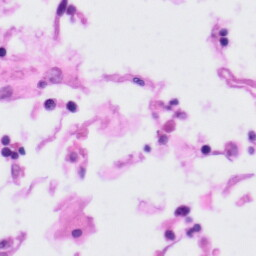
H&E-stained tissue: Tonsil